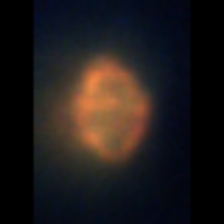
Taxon: Gyrodinium
Group: Dinoflagellates